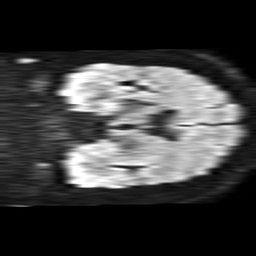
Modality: TRACE
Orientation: coronal
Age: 53
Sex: male
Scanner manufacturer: philips
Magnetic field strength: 1.5 T
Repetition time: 4.6 s
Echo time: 0.08517 s